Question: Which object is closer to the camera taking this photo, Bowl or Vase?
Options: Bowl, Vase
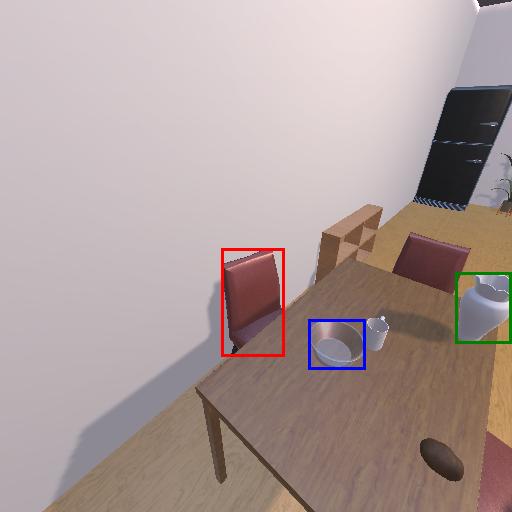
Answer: Bowl